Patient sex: F
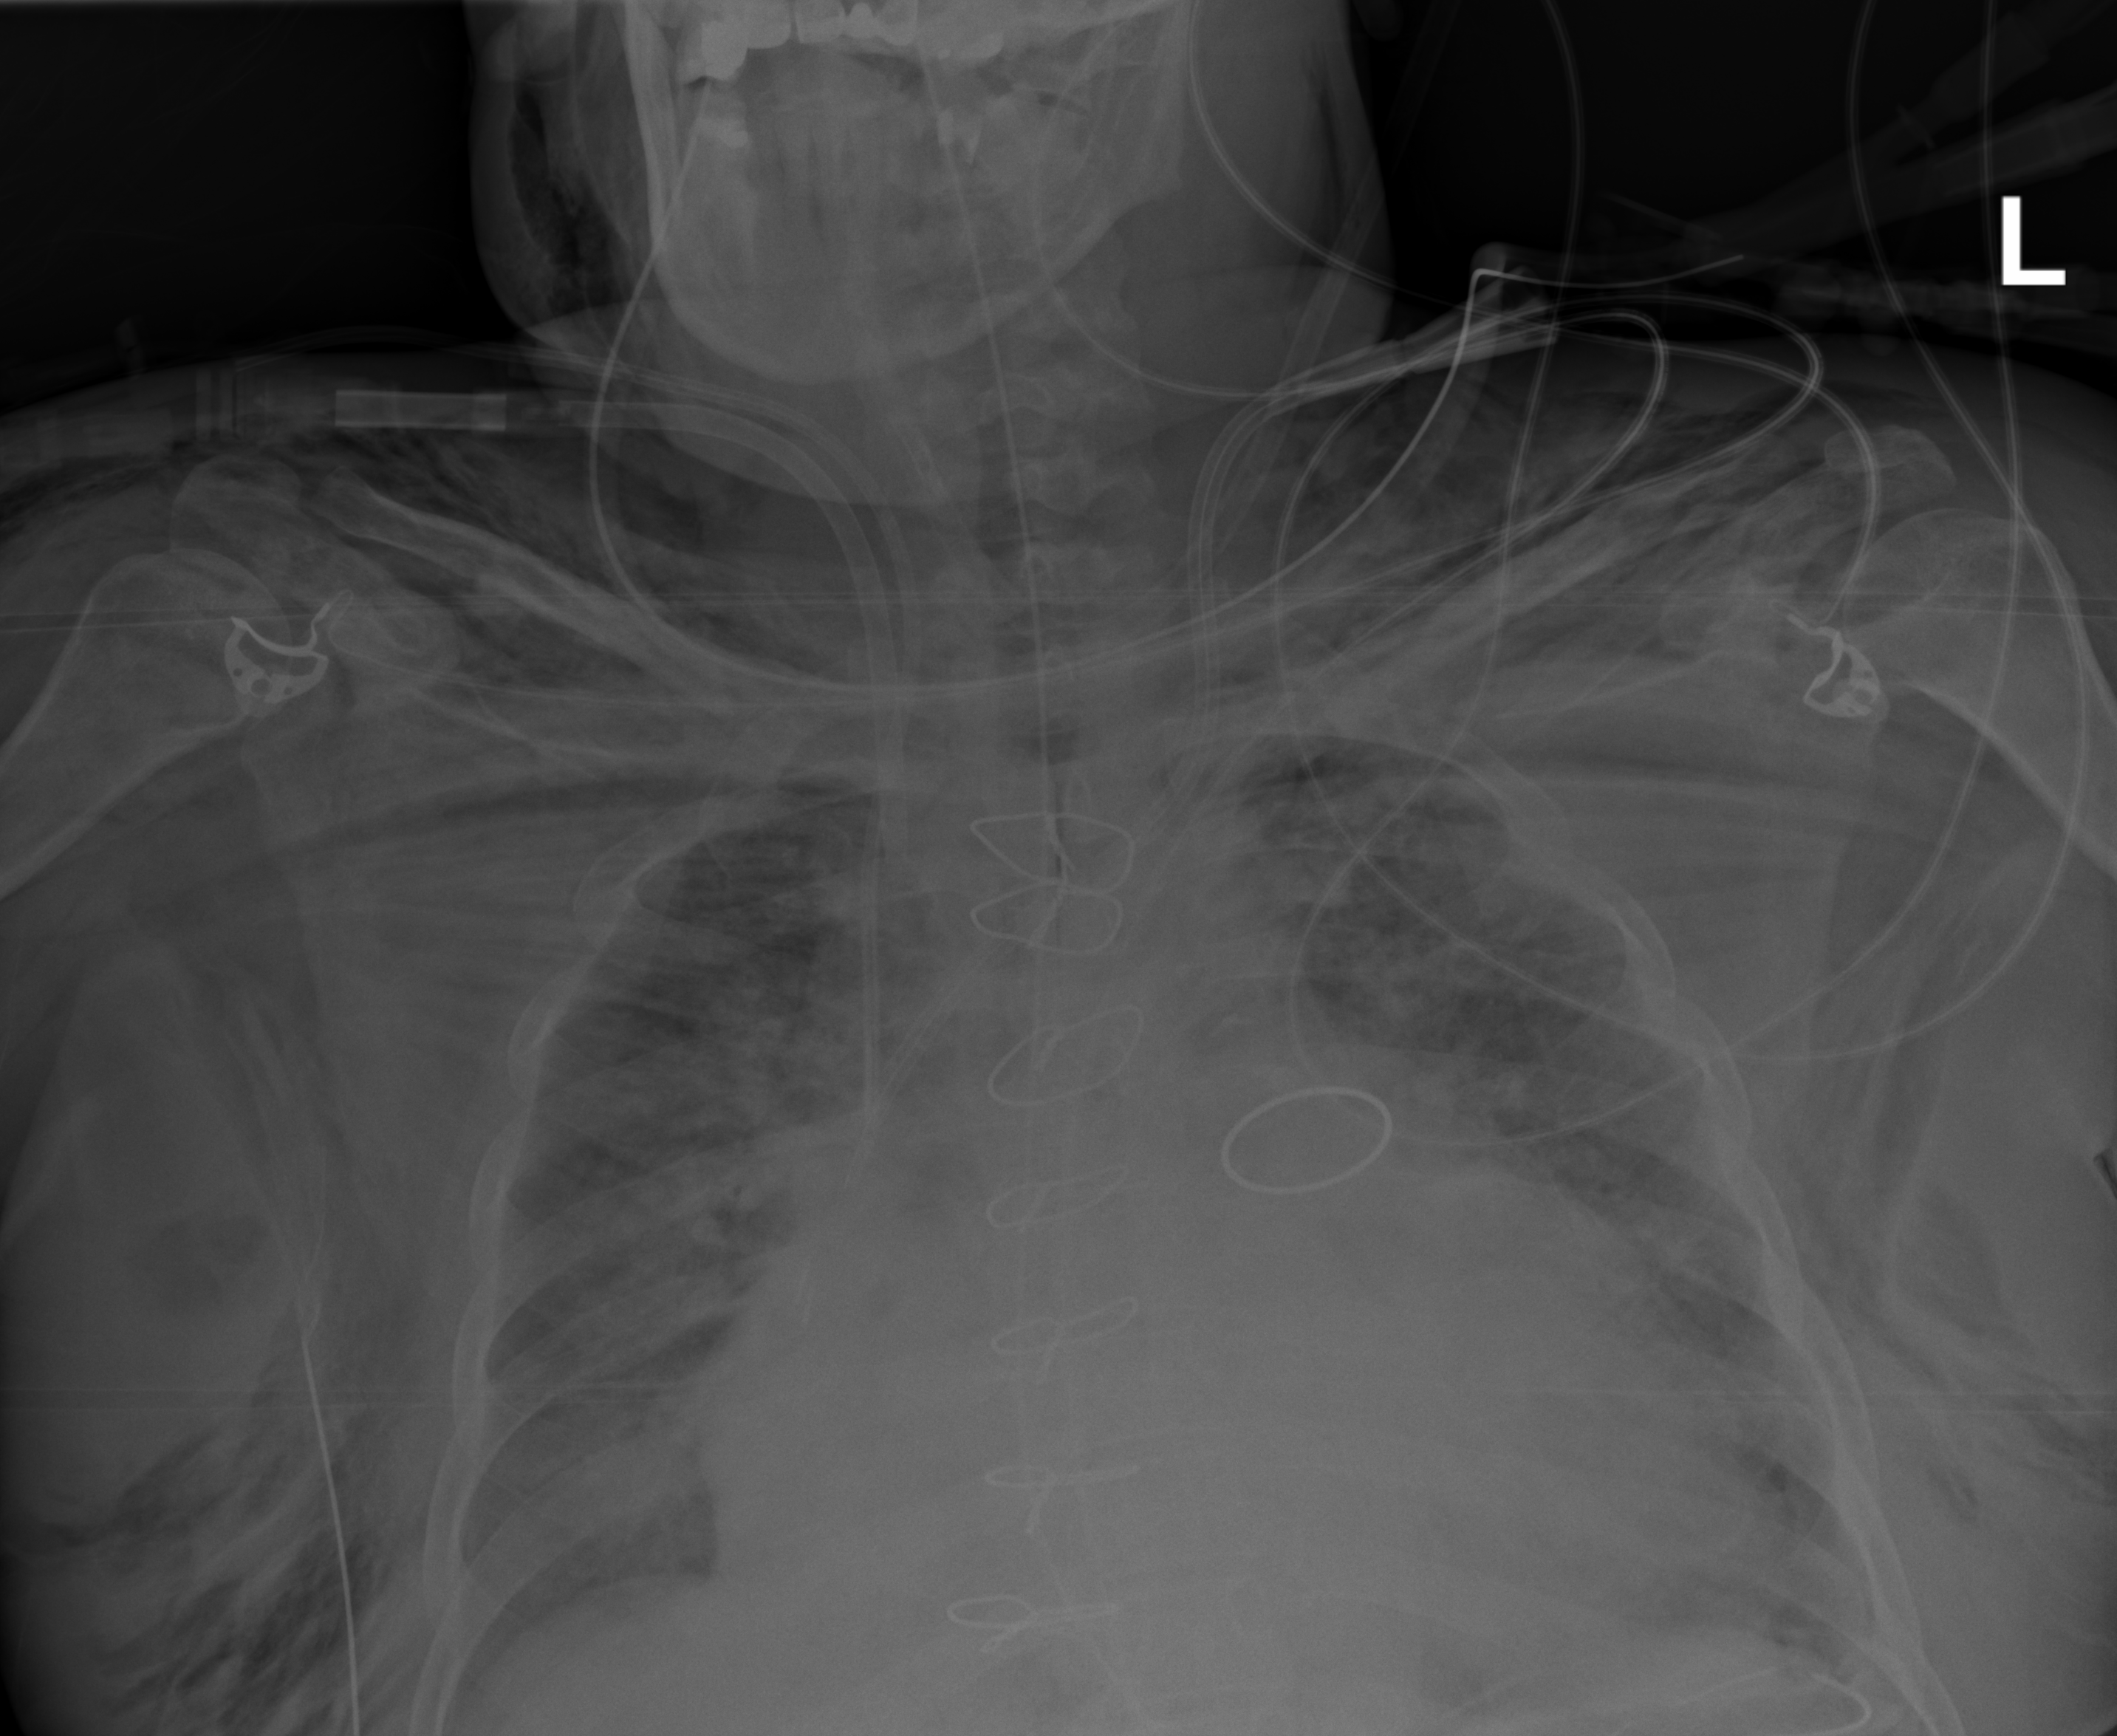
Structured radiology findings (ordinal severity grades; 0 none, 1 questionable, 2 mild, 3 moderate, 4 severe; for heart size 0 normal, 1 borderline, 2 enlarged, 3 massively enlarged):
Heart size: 3
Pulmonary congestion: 3
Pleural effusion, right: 0
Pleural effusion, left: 0
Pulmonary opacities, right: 3
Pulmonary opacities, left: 3
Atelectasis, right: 2
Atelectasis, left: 2